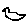
Label: bird